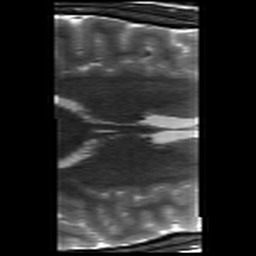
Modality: T2w
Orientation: axial
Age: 25
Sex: female
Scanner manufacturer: siemens
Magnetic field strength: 3 T
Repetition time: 8.02 s
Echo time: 0.08 s